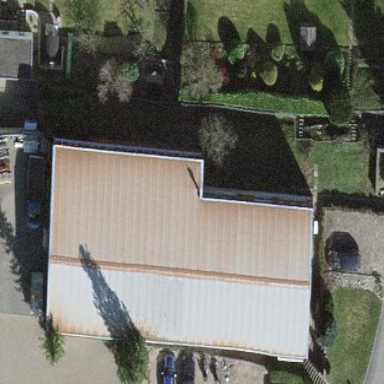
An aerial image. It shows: Building.